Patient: sex M, age 94
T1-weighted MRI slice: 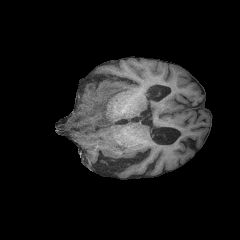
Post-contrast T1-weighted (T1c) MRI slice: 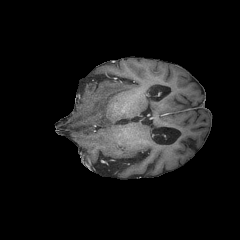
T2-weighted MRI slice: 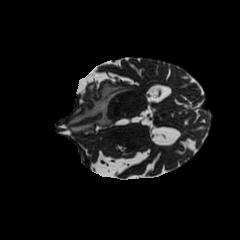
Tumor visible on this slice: yes
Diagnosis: Glioblastoma, IDH-wildtype
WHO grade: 4